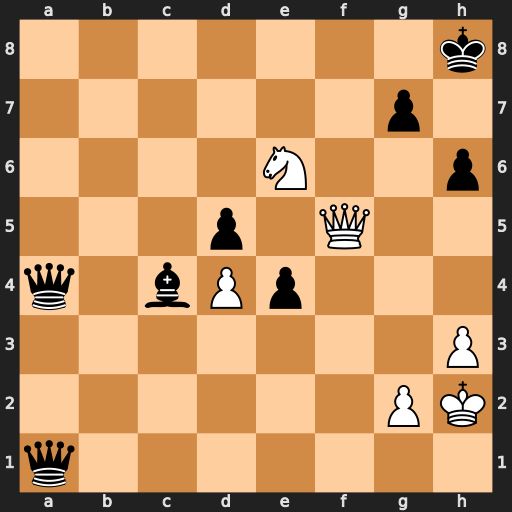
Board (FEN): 7k/6p1/4N2p/3p1Q2/q1bPp3/7P/6PK/q7
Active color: w
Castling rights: -
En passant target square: -
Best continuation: Qf8+ Kh7 Qxg7#